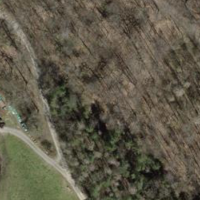
EUNIS habitat code: 41
Species observed at this site:
Acer campestre